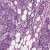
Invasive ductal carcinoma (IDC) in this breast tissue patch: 1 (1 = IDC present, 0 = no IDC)